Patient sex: F
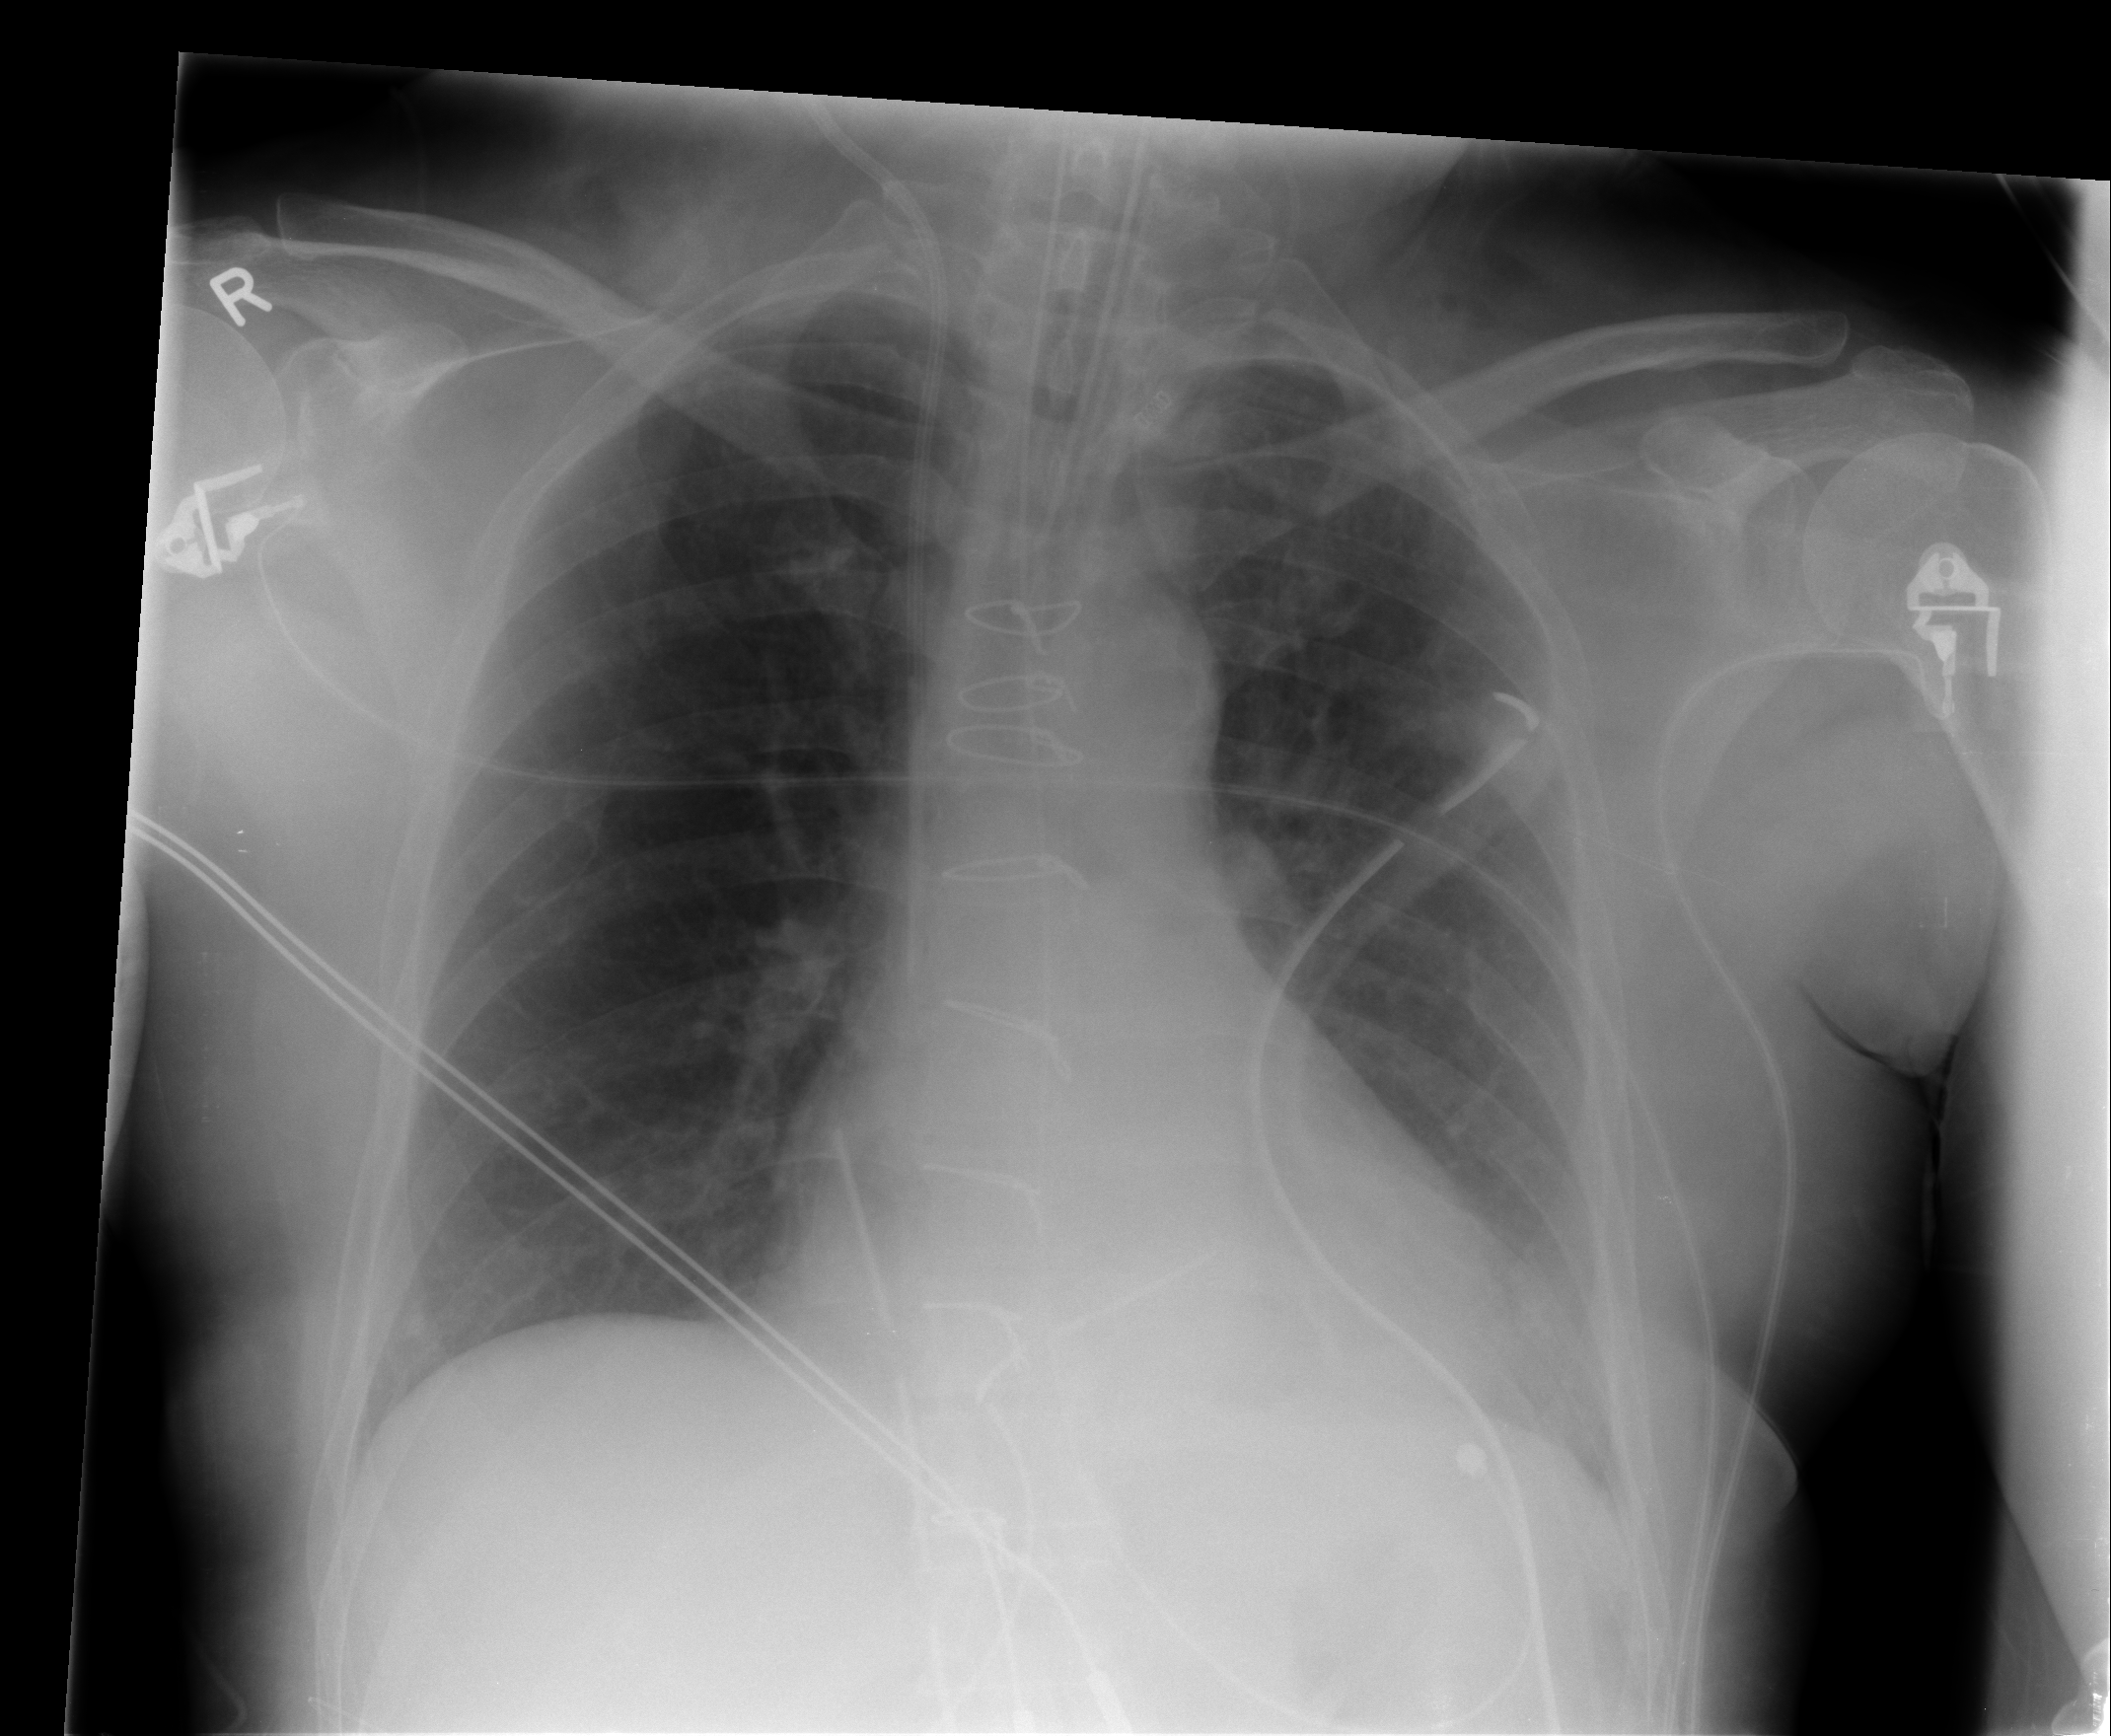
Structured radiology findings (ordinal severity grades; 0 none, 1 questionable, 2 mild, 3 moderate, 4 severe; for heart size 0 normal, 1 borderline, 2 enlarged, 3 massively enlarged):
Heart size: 0
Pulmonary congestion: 0
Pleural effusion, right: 0
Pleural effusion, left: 2
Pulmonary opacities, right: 0
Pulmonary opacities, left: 0
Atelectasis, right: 0
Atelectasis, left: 2